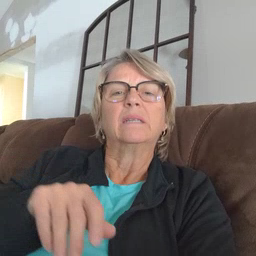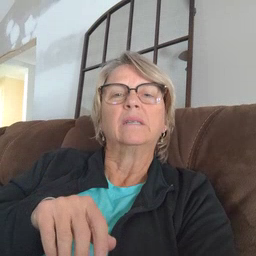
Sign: hot